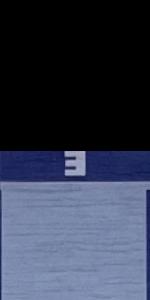
Label: Empty